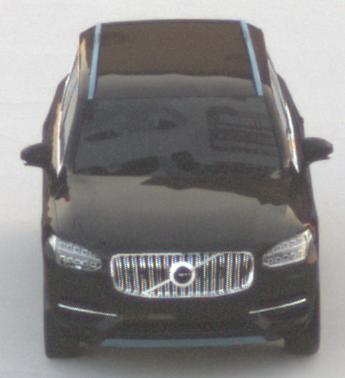
Make: Volvo
Model: XC90 B5
Detailed model: XC90 (L)
Model produced from: 2019/08
Model produced until: 2020/04
Doors: 5
Color: black
Road condition: dry road
Daytime: sunrise or sunset
Contrast: low contrast